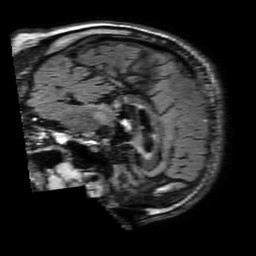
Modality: FLAIR
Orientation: sagittal
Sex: male
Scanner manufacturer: philips
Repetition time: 11 s
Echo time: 0.125 s